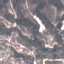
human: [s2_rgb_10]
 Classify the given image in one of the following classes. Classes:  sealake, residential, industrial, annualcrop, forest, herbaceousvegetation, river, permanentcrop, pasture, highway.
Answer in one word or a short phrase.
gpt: HerbaceousVegetation